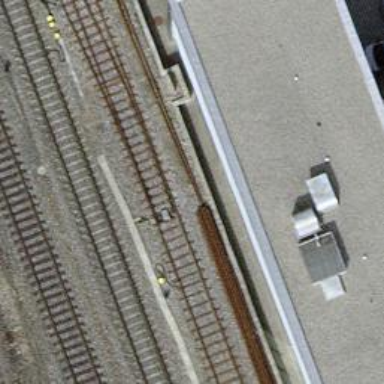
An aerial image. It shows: Railway yard.